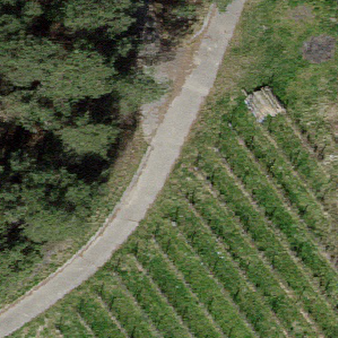
Label: other